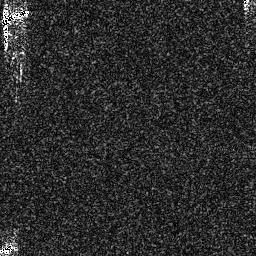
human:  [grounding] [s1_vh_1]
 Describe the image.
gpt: In the satellite image, there is  <ref>1 medium ship </ref> <box>[[0, 1, 11, 11, 0]]</box> located at top left.